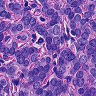
Metastatic tissue present: yes